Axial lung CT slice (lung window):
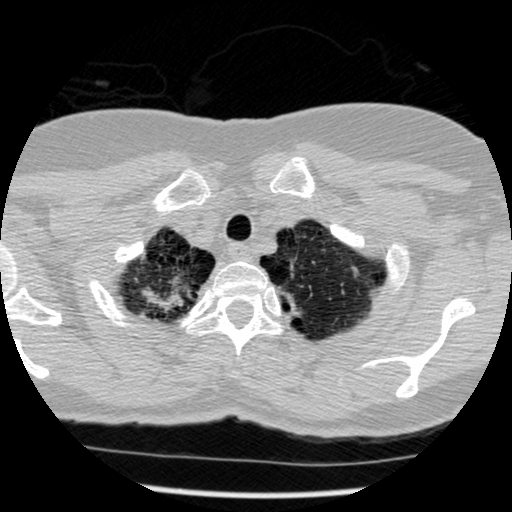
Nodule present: no